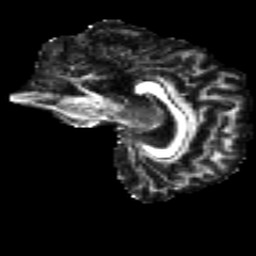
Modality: FA
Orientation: sagittal
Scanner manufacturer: siemens
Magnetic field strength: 3 T
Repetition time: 4.16 s
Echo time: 0.0806 s